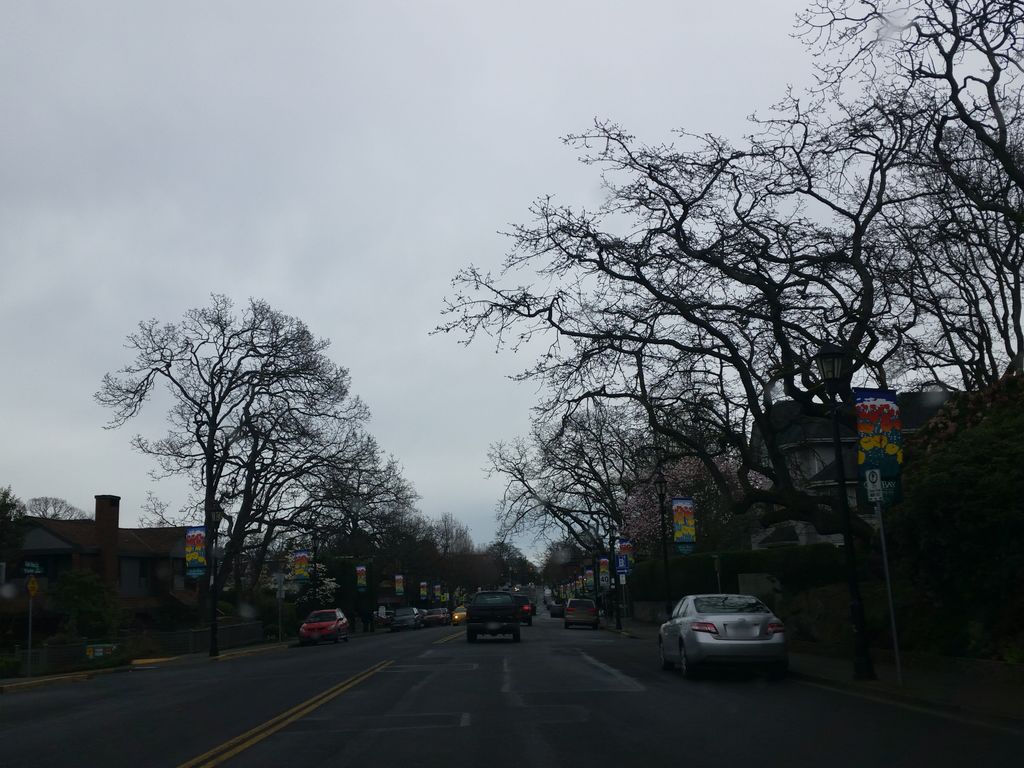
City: victoria